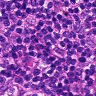
Metastatic tissue present: no